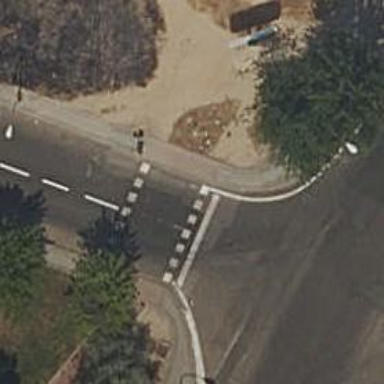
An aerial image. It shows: Uncontrolled footway crossing with markings.